Aerial crown-view tile of a tropical tree (Barro Colorado Island, Panama), acquired 20250317:
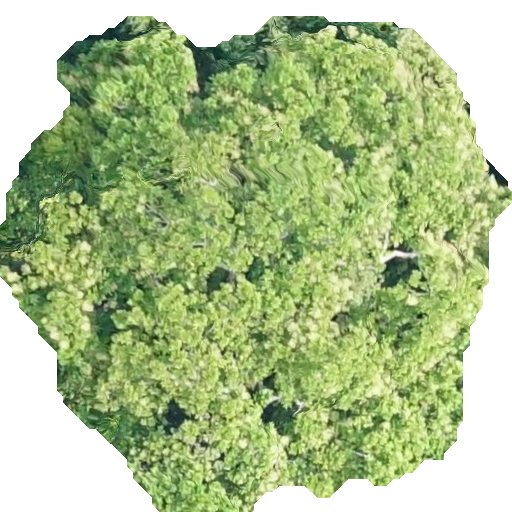
Species: Anacardium excelsum
GBIF accepted scientific name: Anacardium excelsum
Crown area: 289.839 m²